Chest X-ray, PA view. Patient: 64 years old, sex F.
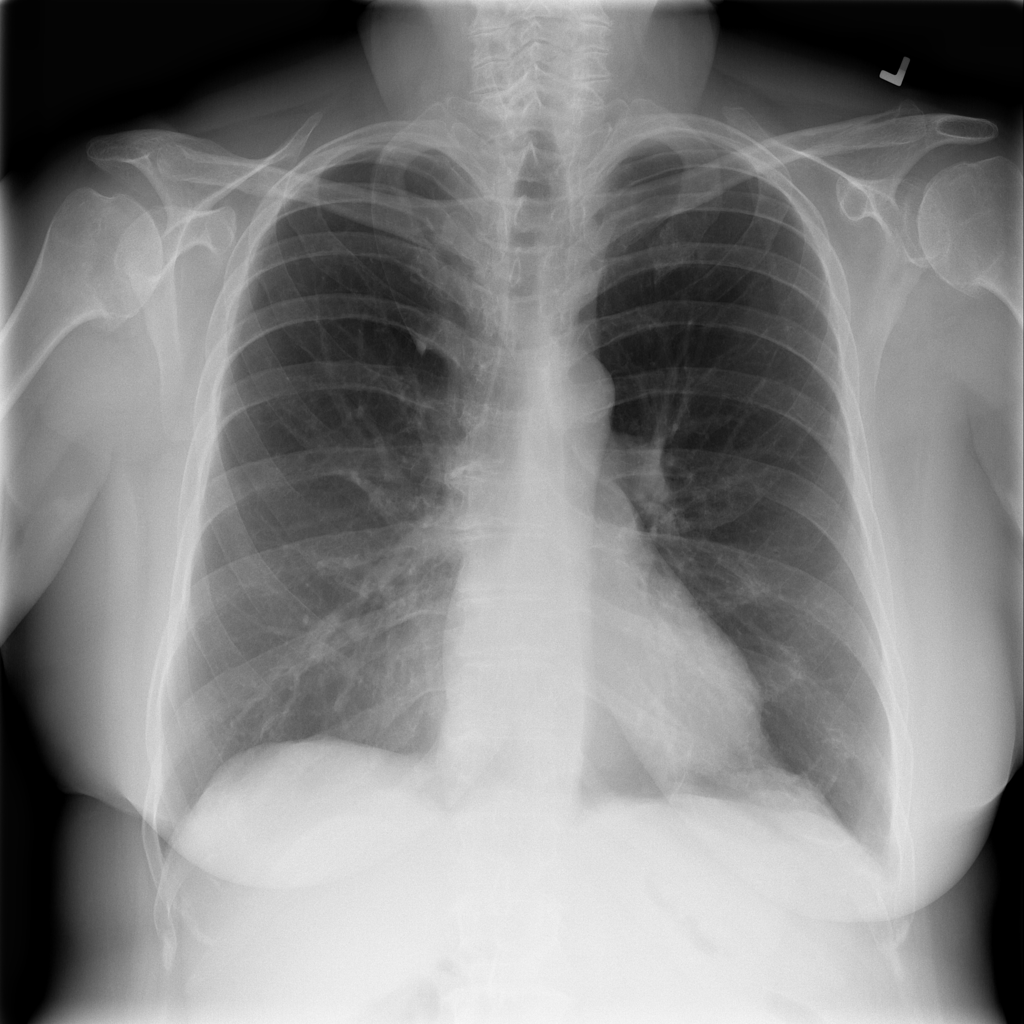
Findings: Atelectasis